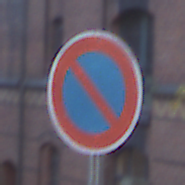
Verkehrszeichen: EingeschraenktesHalteverbot
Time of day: SunriseSunset
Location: Outdoor (Urban)
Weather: Clear
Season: NotSpecified
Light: Natural